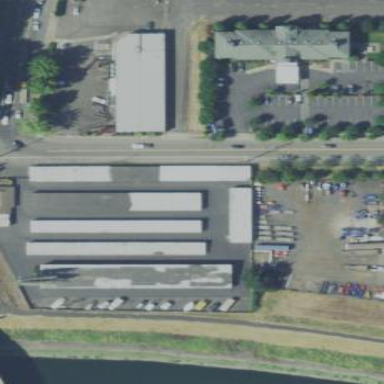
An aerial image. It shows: Commercial area with storage rental shop.